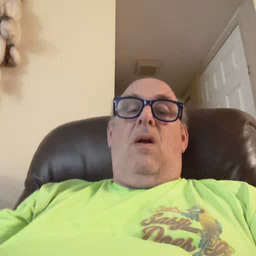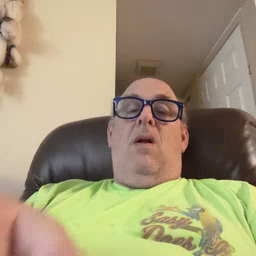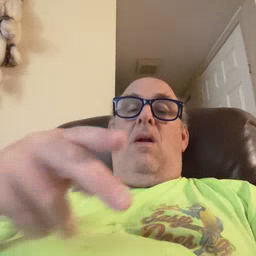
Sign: high